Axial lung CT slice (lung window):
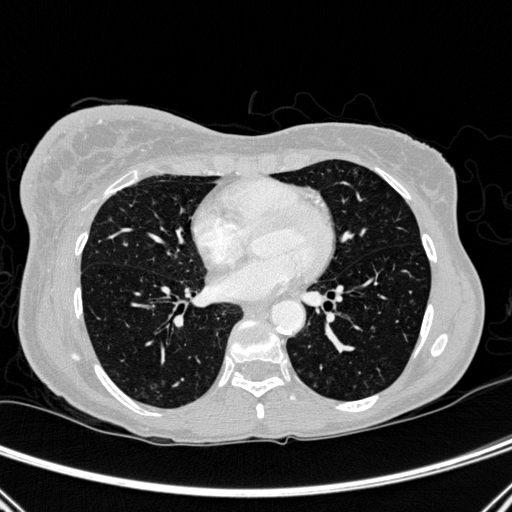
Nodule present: no